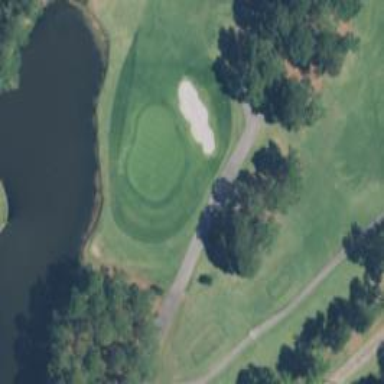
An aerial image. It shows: View of golf hole.